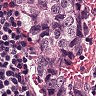
Metastatic tissue present: yes